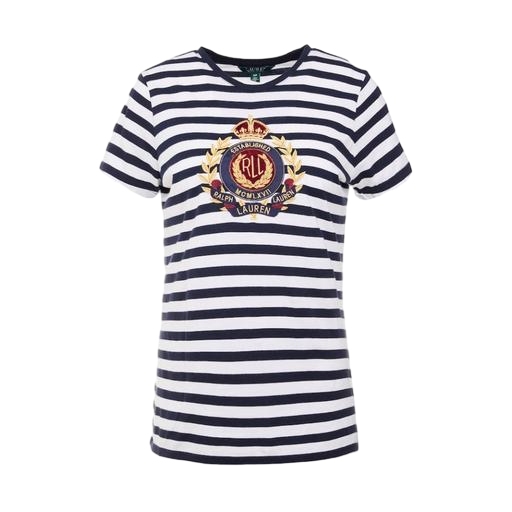
club stripe tee, striped t-shirt blue, stripe t-shirt, white background